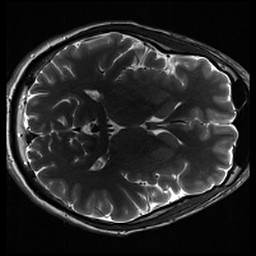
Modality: inplaneT2
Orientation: axial